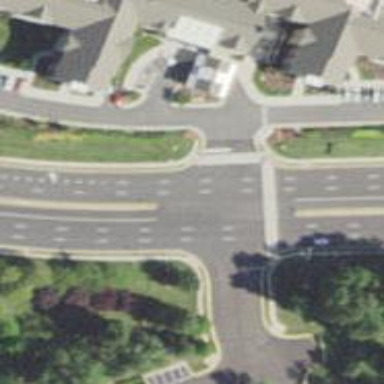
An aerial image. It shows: Marked road crossing.